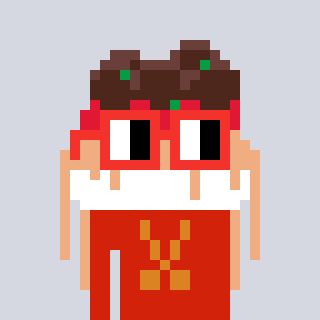
a pixel art character with square red glasses, a spaghetti-shaped head and a red-colored body on a cool background